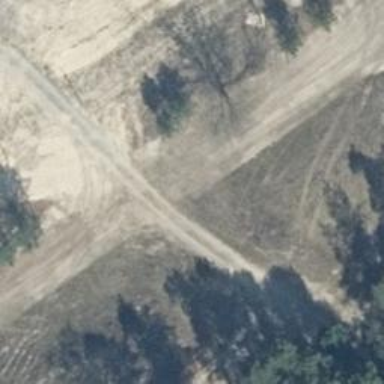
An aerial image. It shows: Gravel track with grade2 tracktype.